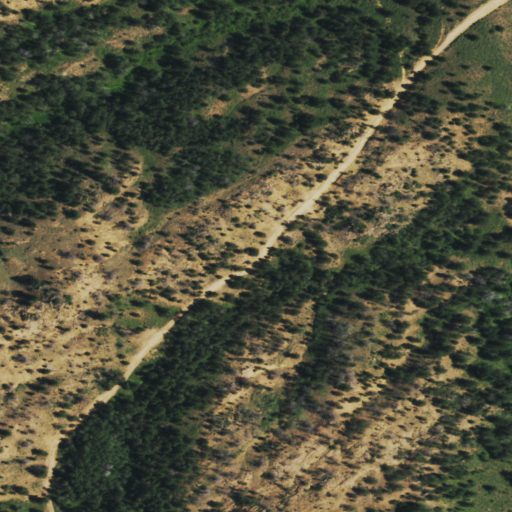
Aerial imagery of slope(s) in Wyoming named Breakneck Hill containing shrub and evergreen forest